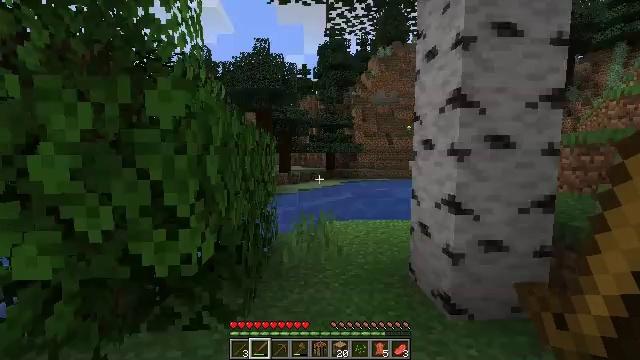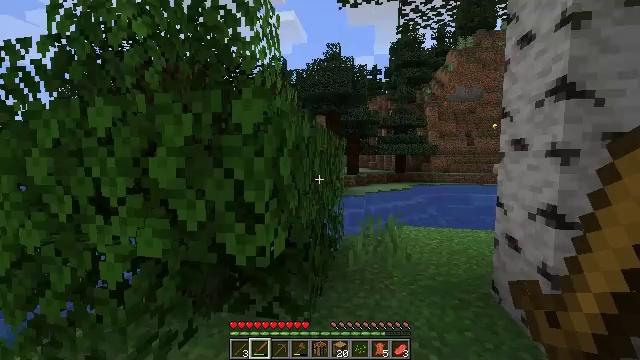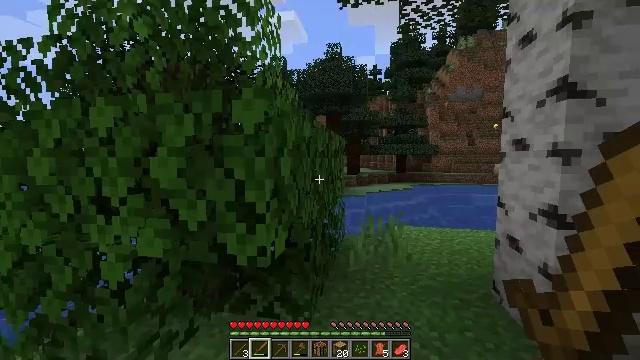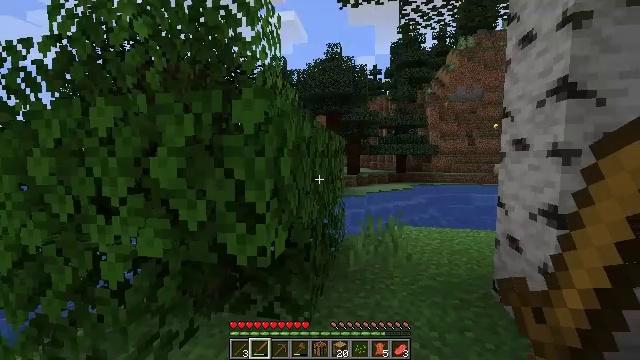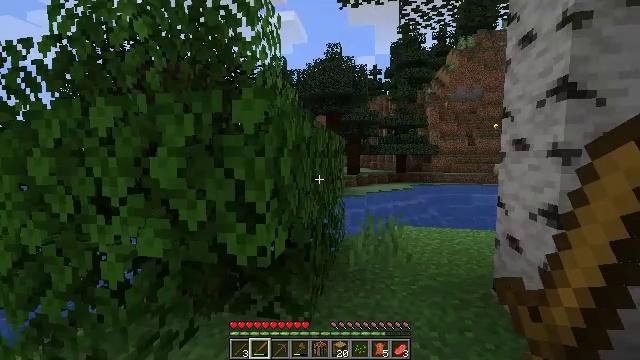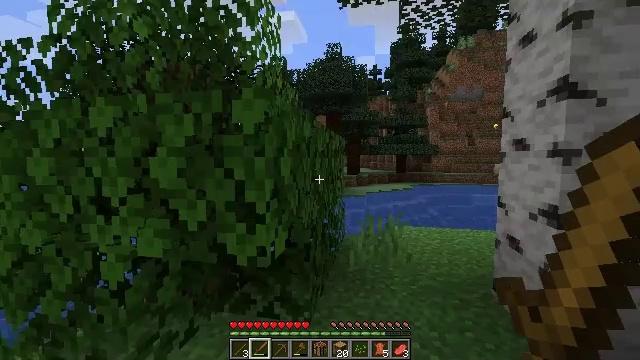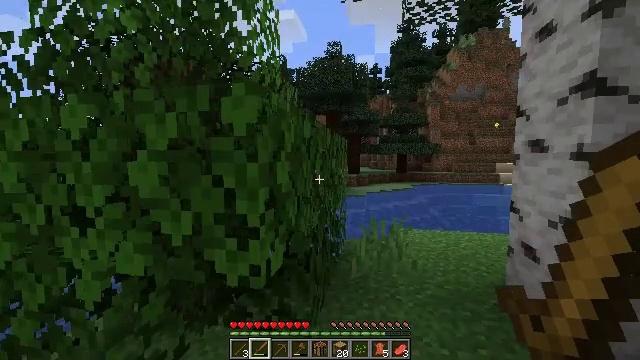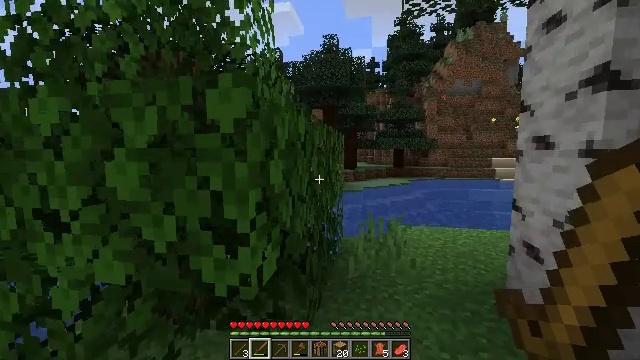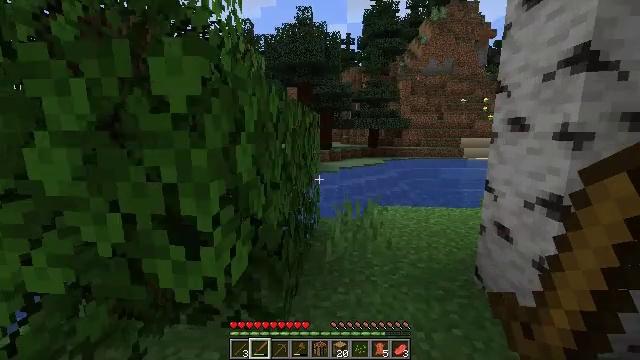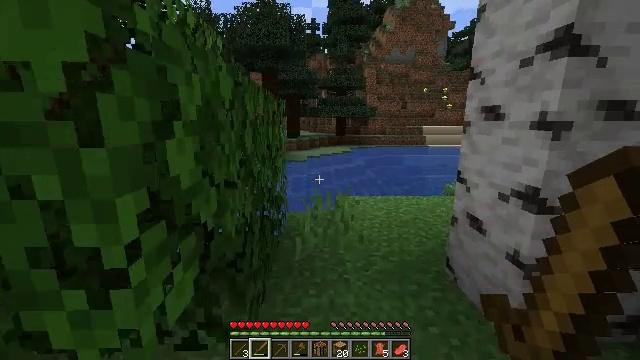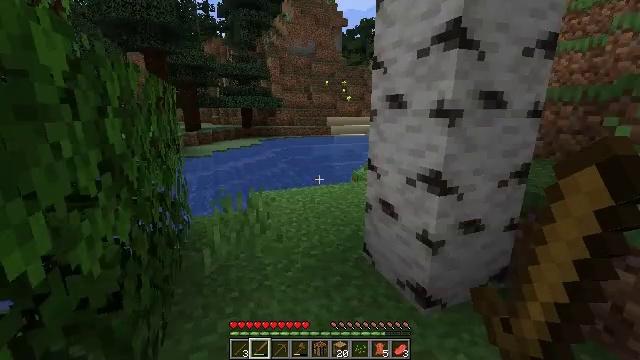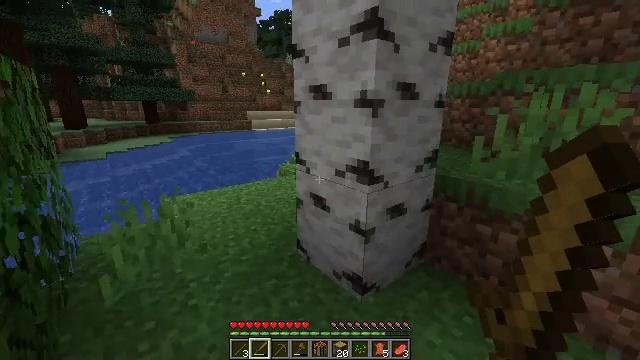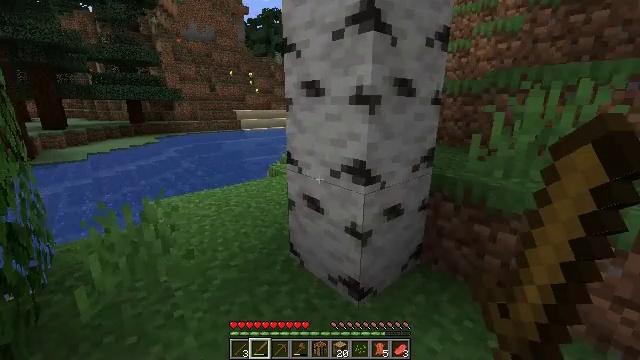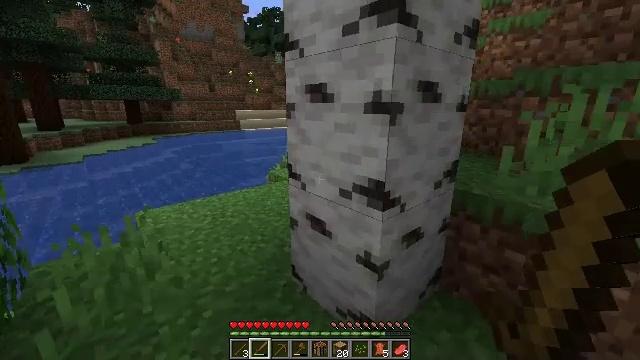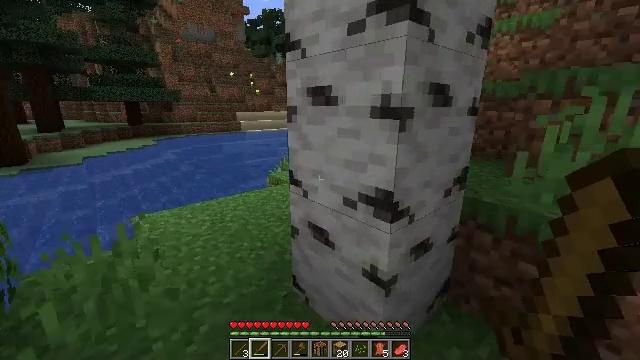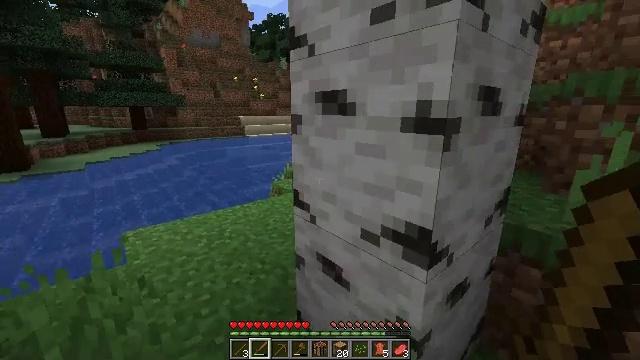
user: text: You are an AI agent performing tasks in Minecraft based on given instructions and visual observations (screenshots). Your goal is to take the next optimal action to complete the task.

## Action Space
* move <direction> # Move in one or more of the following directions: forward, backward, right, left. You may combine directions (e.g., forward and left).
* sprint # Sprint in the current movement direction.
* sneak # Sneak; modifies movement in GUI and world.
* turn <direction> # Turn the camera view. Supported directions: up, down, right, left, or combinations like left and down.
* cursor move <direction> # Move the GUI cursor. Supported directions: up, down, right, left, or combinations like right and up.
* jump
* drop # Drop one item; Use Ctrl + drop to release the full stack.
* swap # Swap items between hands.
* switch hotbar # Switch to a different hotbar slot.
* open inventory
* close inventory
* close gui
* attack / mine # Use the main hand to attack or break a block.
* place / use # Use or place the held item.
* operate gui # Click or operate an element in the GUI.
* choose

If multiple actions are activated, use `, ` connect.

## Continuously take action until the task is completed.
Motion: motion action
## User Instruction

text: Gather spruce log by chopping the tree.
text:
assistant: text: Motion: turn left
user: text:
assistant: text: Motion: no_op
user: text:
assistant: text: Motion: no_op
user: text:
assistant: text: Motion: no_op
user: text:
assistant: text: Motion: move forward
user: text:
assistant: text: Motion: move forward
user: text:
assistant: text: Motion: move forward, turn down
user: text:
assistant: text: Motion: move forward, turn right and down
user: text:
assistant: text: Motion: move forward, turn right and down
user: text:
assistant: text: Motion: move forward, turn right and down
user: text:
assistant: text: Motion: move forward, turn right and down
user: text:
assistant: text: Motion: move forward, turn right
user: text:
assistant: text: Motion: move forward
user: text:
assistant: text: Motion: move forward
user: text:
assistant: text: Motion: move forward
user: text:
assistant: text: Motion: move forward
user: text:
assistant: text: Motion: move forward and move left
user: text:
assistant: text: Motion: move forward and move left
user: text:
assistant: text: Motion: move forward and move left
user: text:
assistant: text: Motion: move forward and move left
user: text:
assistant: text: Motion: move forward and move left, turn right
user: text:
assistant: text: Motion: move forward
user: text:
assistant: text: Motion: move forward
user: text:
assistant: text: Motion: move forward
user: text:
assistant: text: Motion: move forward and move left
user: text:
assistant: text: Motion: move forward and move left
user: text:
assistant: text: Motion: move forward and move left
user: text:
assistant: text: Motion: move forward
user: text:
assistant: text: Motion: move forward
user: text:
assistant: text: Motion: move forward